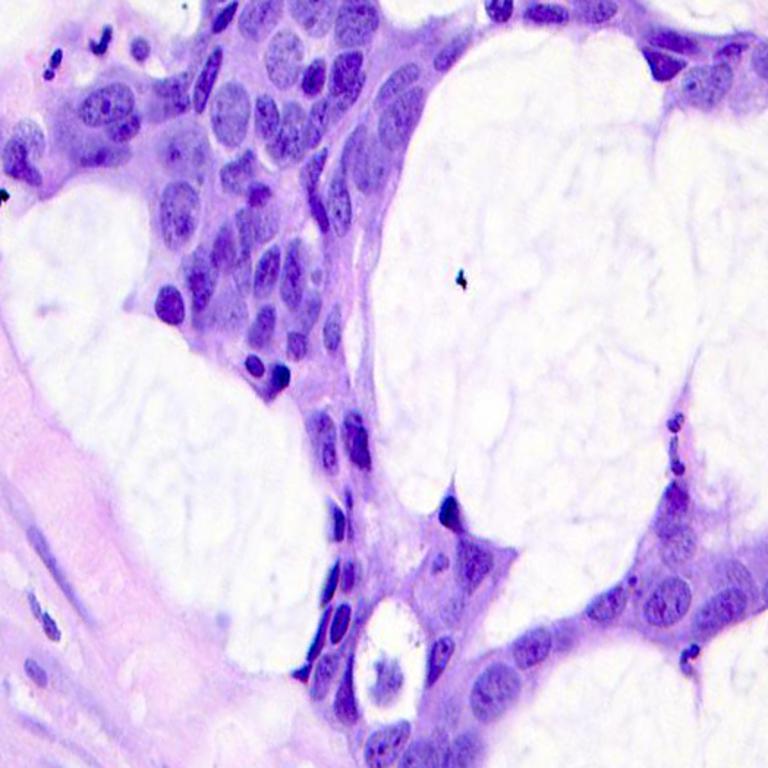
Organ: colon
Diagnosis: adenocarcinomas